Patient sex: M
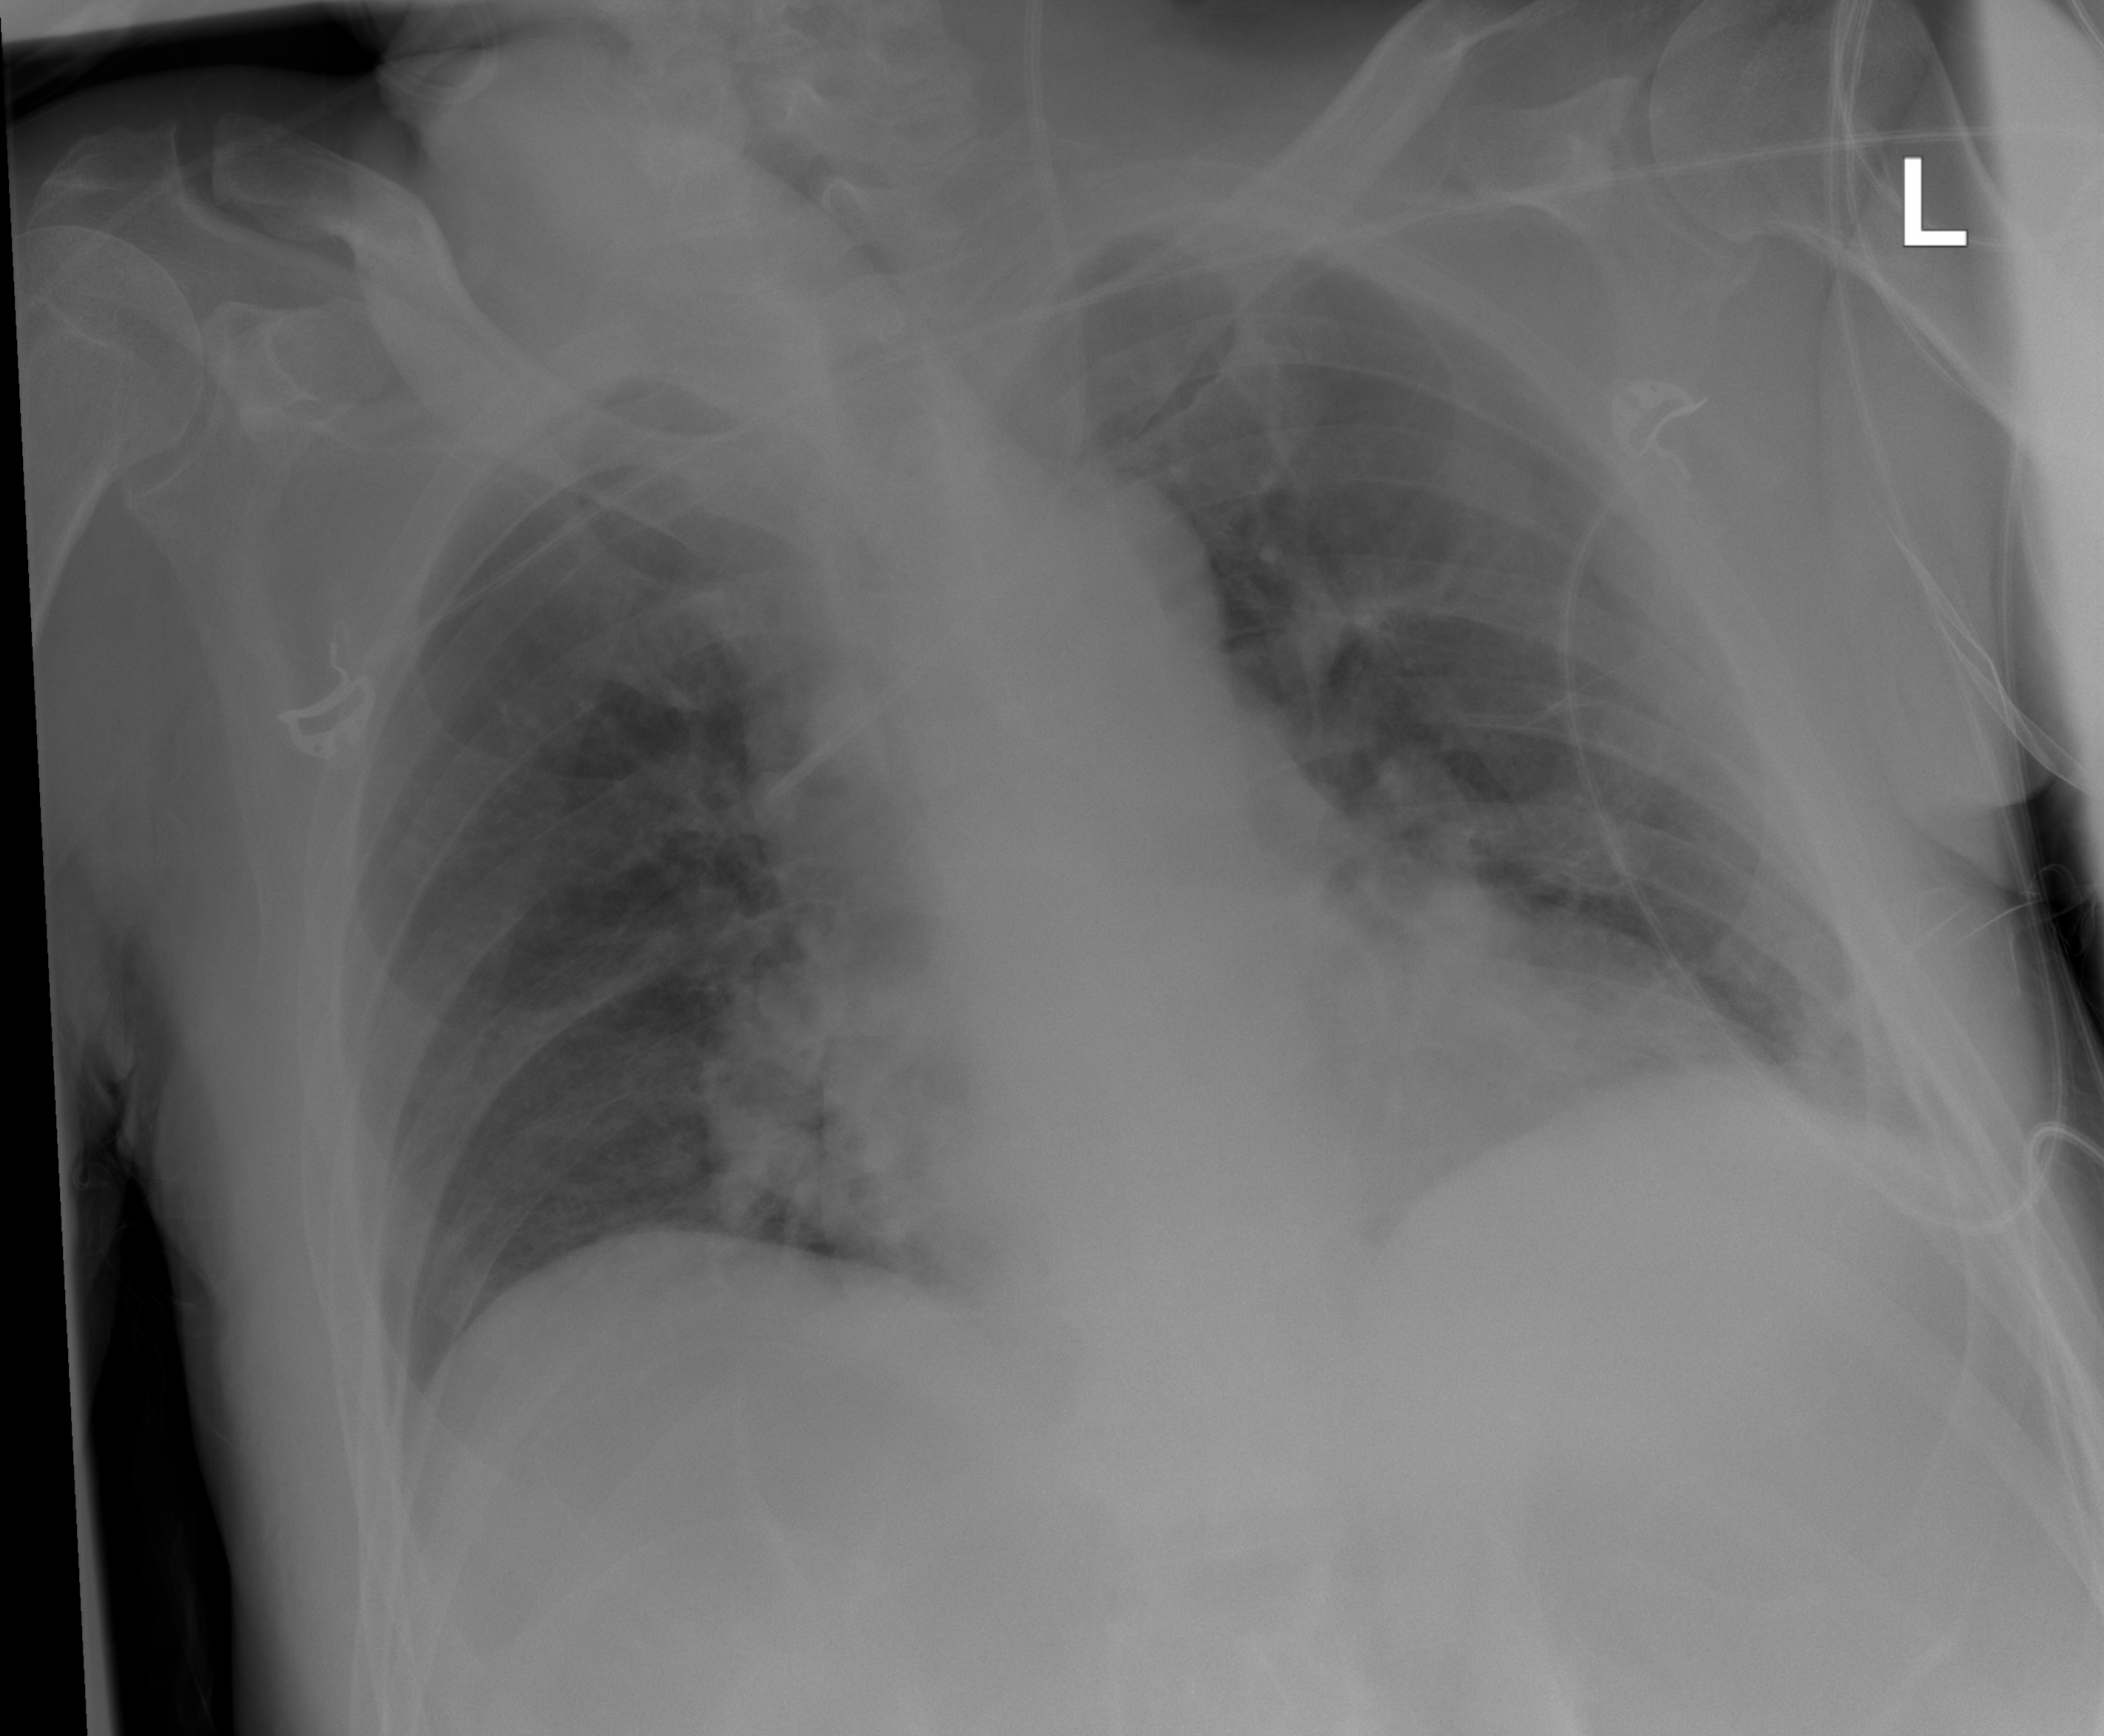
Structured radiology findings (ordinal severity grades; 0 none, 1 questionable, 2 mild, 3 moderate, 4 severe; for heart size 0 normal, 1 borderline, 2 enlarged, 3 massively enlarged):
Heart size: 0
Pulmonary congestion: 2
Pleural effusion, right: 0
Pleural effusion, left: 0
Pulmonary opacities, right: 0
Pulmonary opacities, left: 0
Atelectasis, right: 0
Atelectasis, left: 0